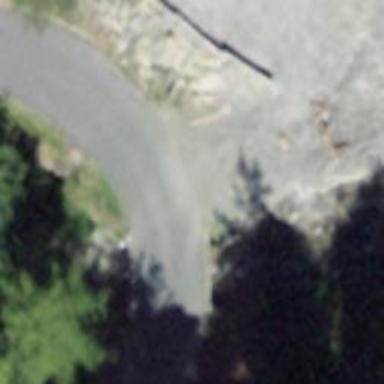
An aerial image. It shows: Unclassified road with asphalt surface.